Field crop: maize
Growth stage: 2
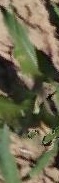
Species: maize